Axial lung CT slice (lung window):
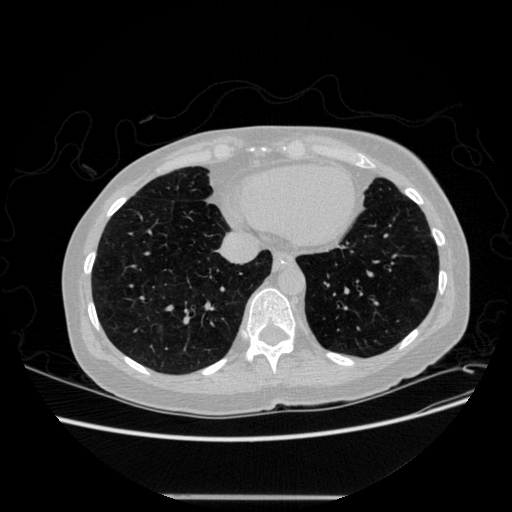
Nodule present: no